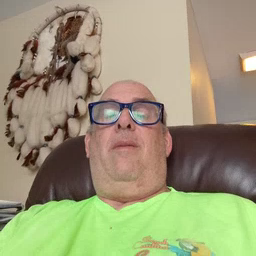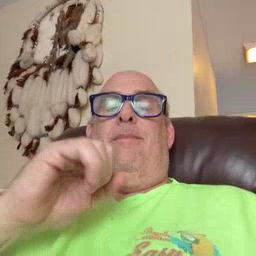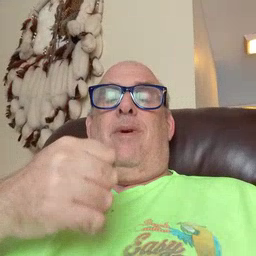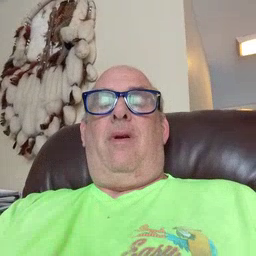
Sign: make